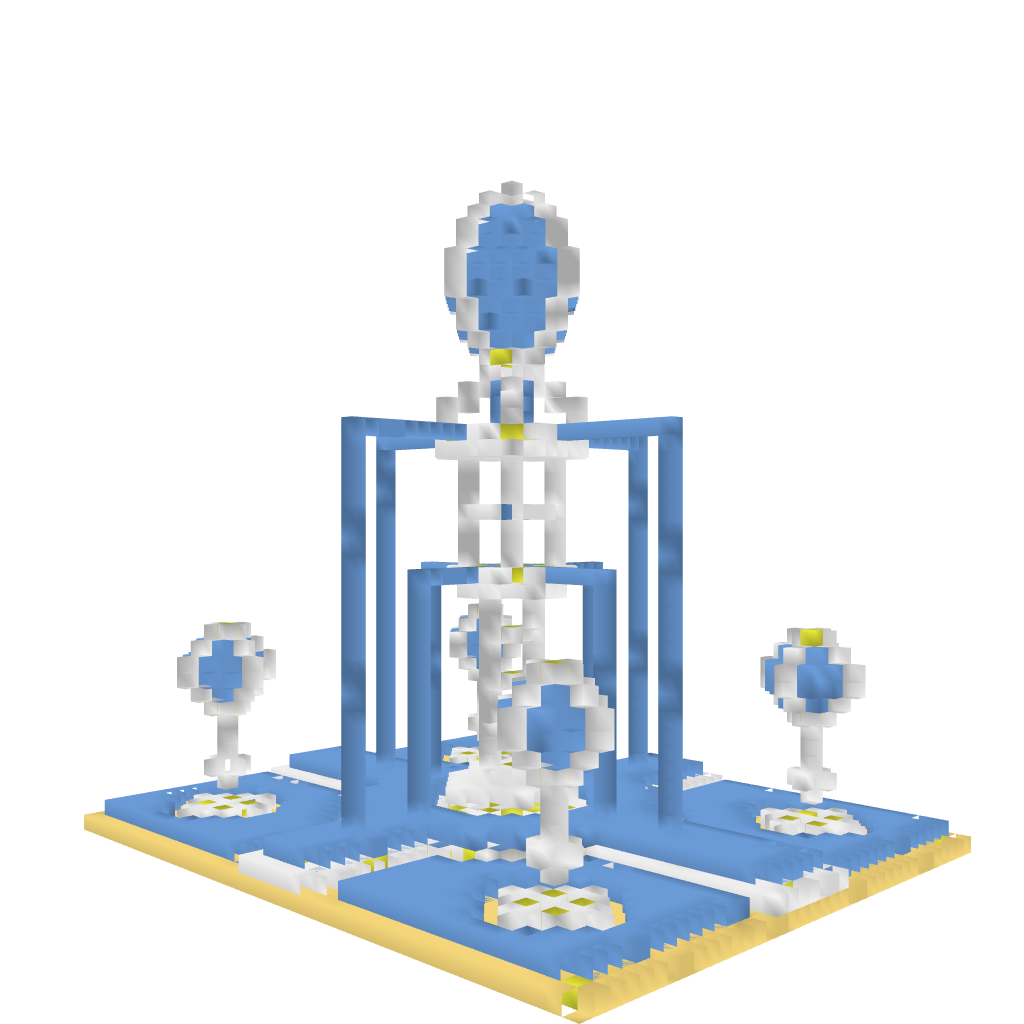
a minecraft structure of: Paul's Fountain 01 high quality